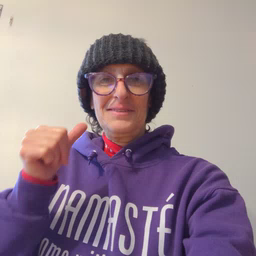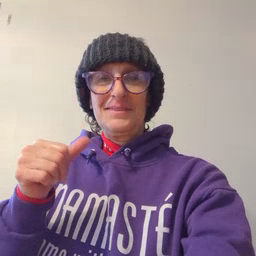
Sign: zipper